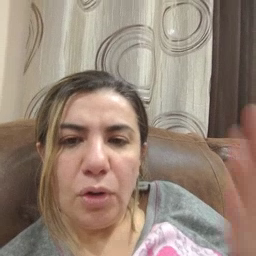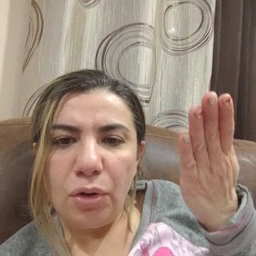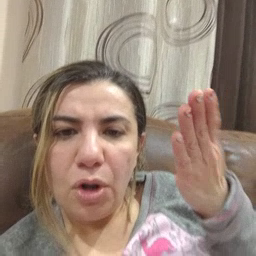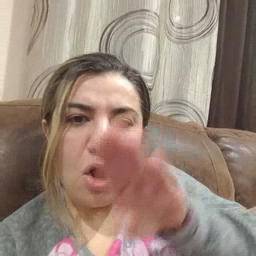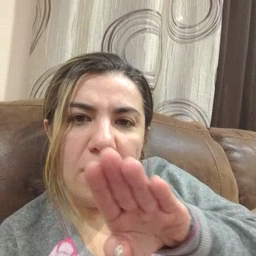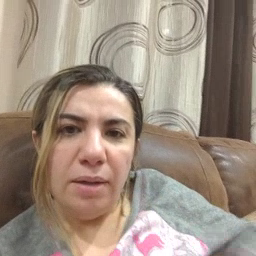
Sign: close